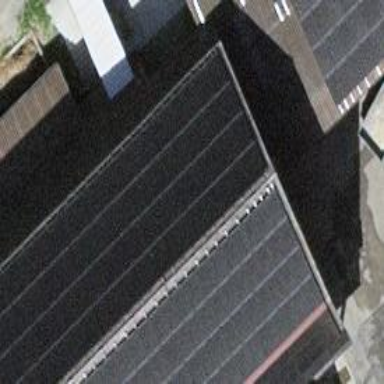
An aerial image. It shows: Solar power generator.